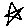
Label: star